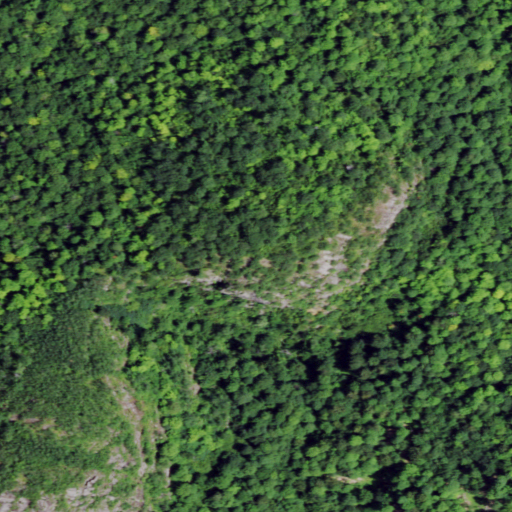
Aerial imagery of mountain in New York named Little Church Mountain containing deciduous forest, mixed forest, and evergreen forest